Question: I cannot get <URL> to produce "cropped" images, that is, get rid of the grey left and right borders, as it is, it is not an accurate representation of the sound waveform : This sound file has no silence before and after.

My code :
'''
import gtk
from matplotlib.figure import Figure
from numpy import arange, sin, pi
import scipy.io.wavfile as wavfile
from matplotlib.backends.backend_gtkagg import FigureCanvasGTKAgg as FigureCanvas
win = gtk.Window()
win.connect("destroy", lambda x: gtk.main_quit())
win.set_default_size(400,300)
win.set_title("Cropping figure")
rate, data = wavfile.read(open('/home/px/gare_du_nord-catchlak.wav', 'r'))
f = Figure()
a = f.add_subplot(111, axisbg=(0.1843, 0.3098, 0.3098))
a.plot(range(len(data)),data, color="OrangeRed", linewidth=0.5, linestyle="-")
a.axis('off')
a.autoscale_view('tight')
canvas = FigureCanvas(f) # a gtk.DrawingArea
win.add(canvas)
win.show_all()
gtk.main()
'''
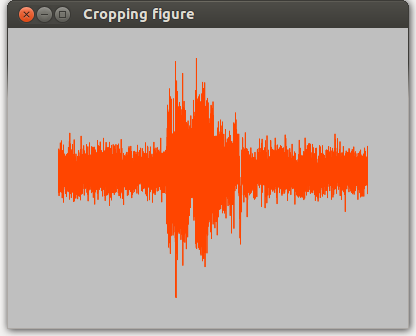
Answer: OK, I got <URL> :
'''
f.subplots_adjust(0, 0, 1, 1)
'''
EDIT:
This also works, in fact it works even better:
'''
a.margins(0, 0)
'''